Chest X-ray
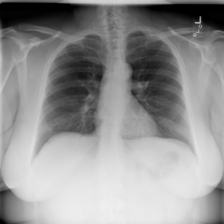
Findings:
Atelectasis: negative
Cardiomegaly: negative
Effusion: negative
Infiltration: negative
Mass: negative
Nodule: negative
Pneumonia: negative
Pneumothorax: negative
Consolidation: negative
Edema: negative
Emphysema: negative
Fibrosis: negative
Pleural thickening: negative
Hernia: negative